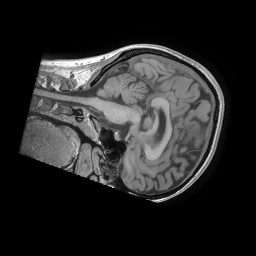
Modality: T1w
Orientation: sagittal
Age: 32
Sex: female
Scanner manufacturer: ge
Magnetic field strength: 3 T
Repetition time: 0.007316 s
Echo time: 0.002816 s